Question: I've made a CSS progressbar, using 2 overlapping elements. The CSS for the elements is as follows:
'''
#status_progressbar {
height: 22px;
width: 366px;
-moz-border-radius: 10px;
-webkit-border-radius: 10px;
border-radius: 10px;
background: #000;
cursor: pointer;
}
#status_progressbar_progress {
height: 22px;
background: #eee;
float: right;
-moz-border-radius: 0 10px 10px 0;
-webkit-border-radius: 0 10px 10px 0;
border-radius: 0 10px 10px 0;
/* width controlled by Rails backend, using inline style */
}
'''
Unfortunately, the background from the parent is partly visible at the right edge, as you can see clearly in this picture. Since the background from the child element should precisely overlap the parent element, I don't know why this is the case.
[Picture taken in Firefox 4]

Maybe someone could explain to me why this is happening and how to solve it?
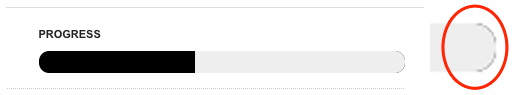
Answer: An alternative COULD be to simply use the status_progressbar div (no children). Create an image that is wide enough (say 1000px) and the colour of your choice (personally i'd create one white 50% opacity).
then:
'''
#status_progressbar {
height: 22px;
width: 366px;
-moz-border-radius: 10px;
-webkit-border-radius: 10px;
border-radius: 10px;
background: #000 url("/path/to/image') repeat-y 0 0;
cursor: pointer;
}
'''
I would then manipulate the background position property with javascript ALWAYS providing a px value NOT a % as %50 would center the image.
'''
var prcnt = (YOURPERCENTAGE/100)* 366;
'''